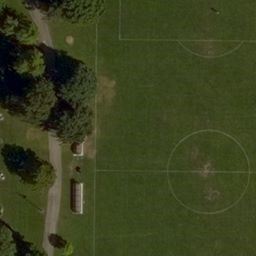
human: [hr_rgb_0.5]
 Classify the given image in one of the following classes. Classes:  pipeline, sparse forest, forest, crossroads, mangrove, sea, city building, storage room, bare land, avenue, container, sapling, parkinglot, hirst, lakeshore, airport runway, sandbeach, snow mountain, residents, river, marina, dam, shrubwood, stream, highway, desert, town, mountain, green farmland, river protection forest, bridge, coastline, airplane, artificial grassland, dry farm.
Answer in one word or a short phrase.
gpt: artificial grassland